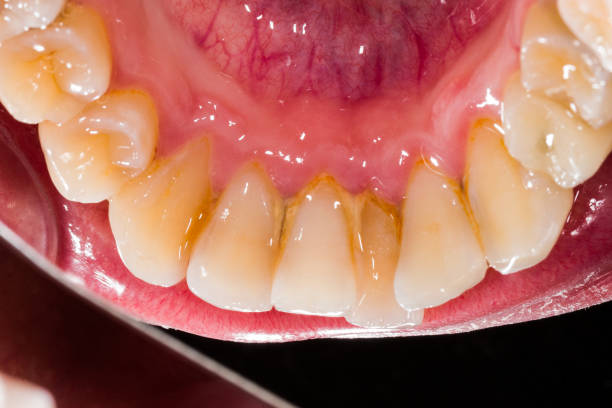
Condition: Gingivitis